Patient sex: F
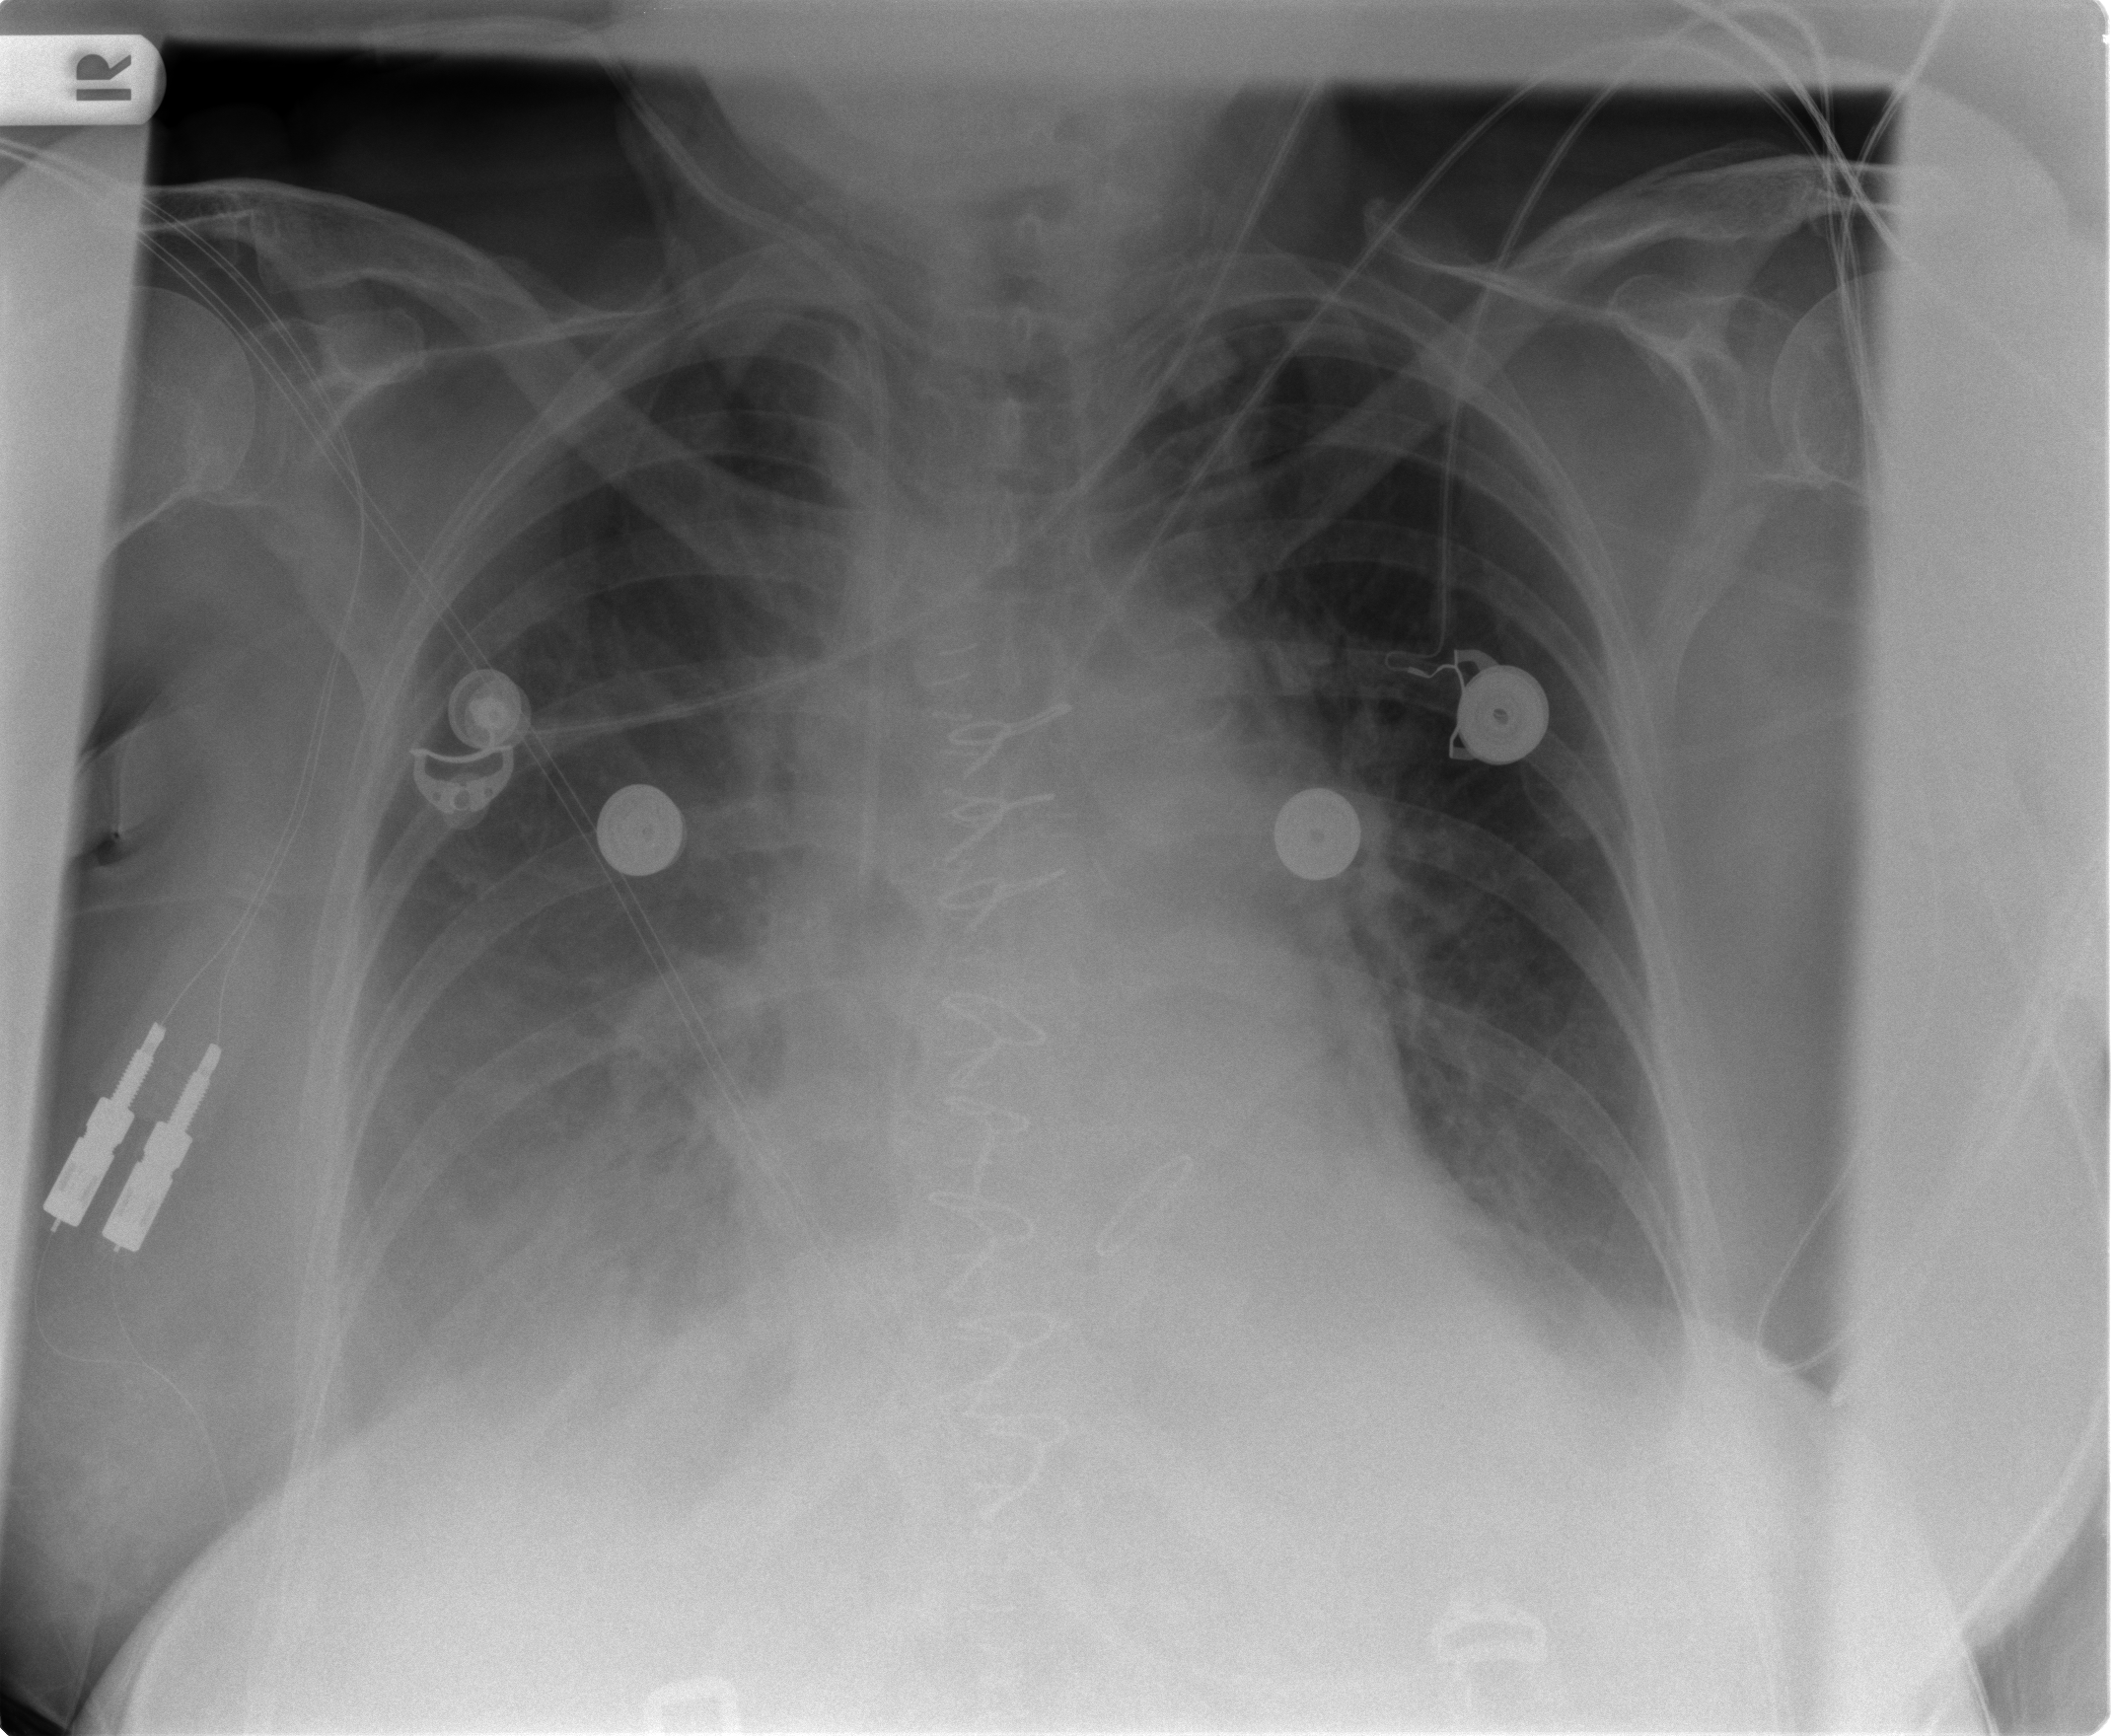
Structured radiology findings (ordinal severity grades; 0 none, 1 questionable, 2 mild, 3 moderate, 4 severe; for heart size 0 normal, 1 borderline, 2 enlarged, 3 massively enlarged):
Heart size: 0
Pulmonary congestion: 2
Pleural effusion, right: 3
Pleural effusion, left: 2
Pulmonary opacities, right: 0
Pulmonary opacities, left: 0
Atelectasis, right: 3
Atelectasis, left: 2